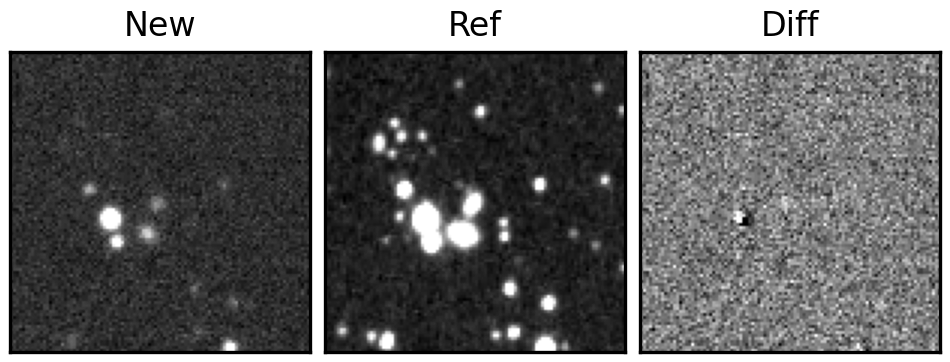
Label: real